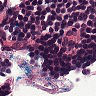
Metastatic tissue present: no